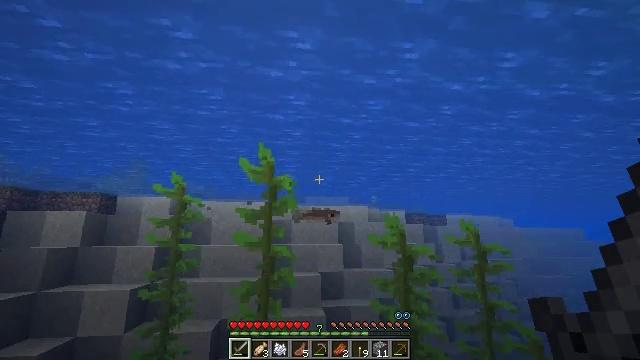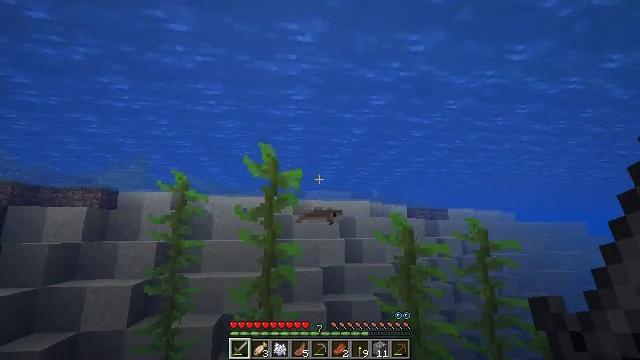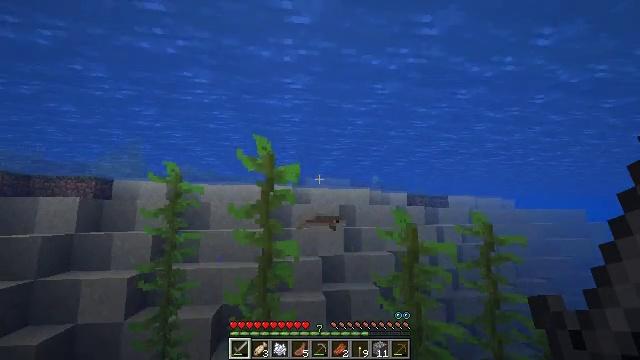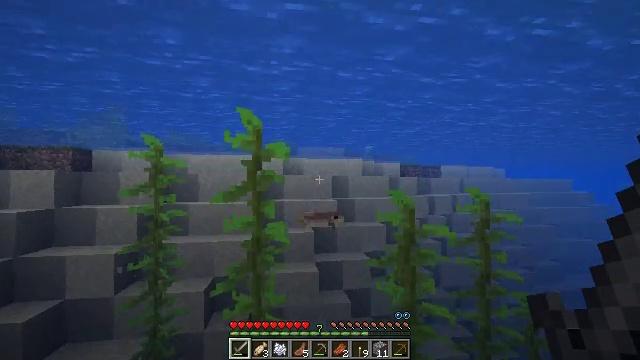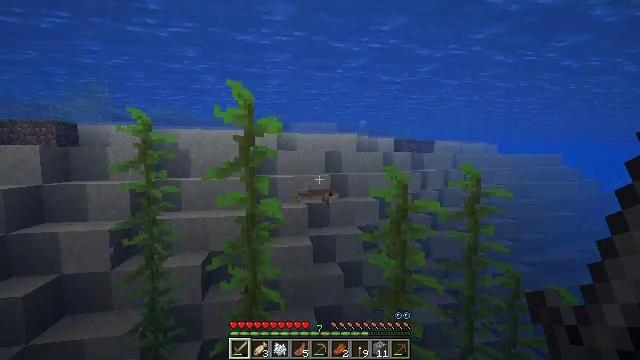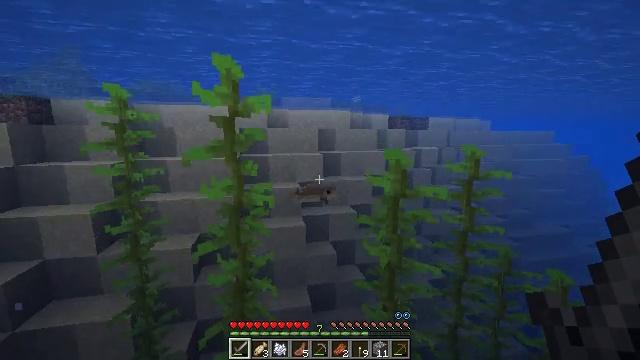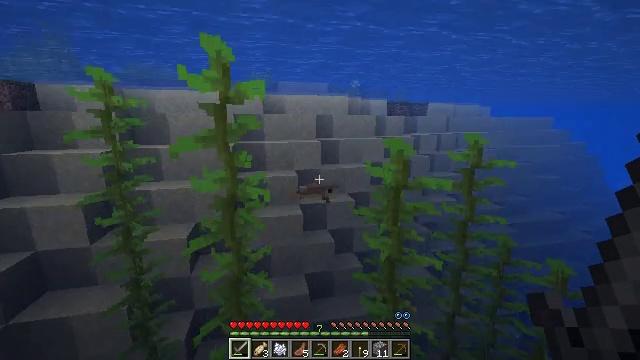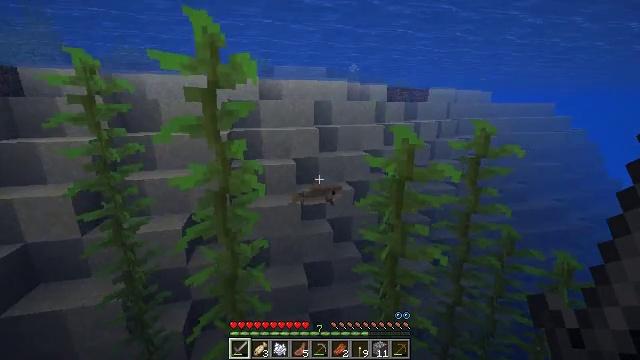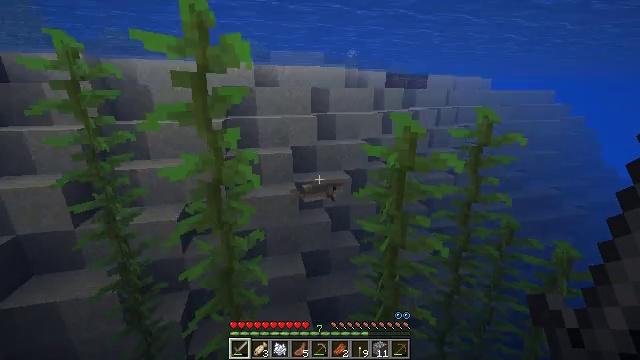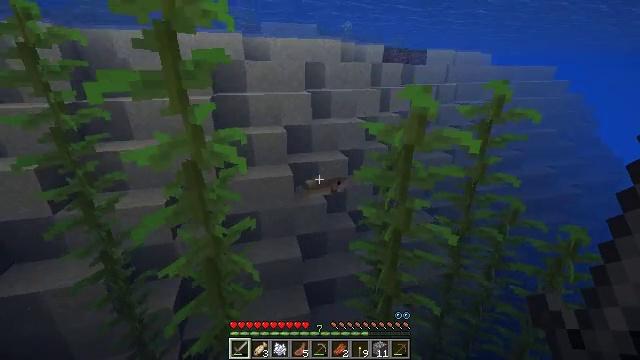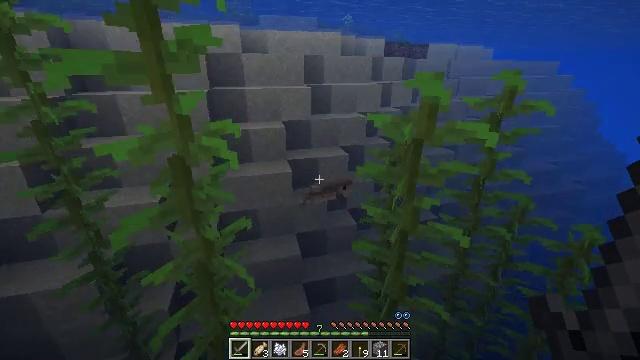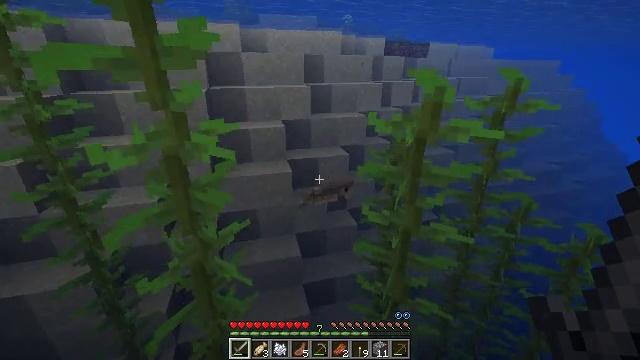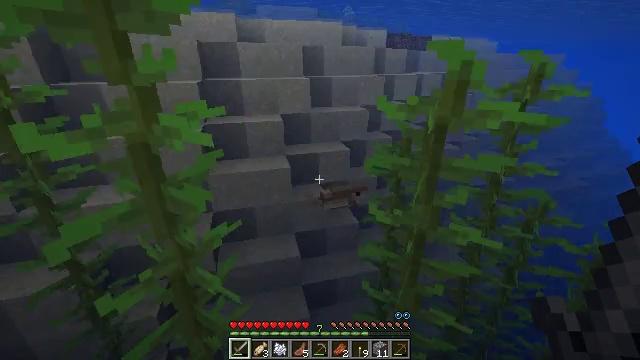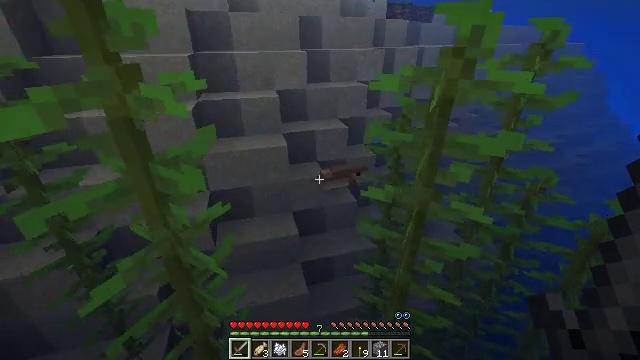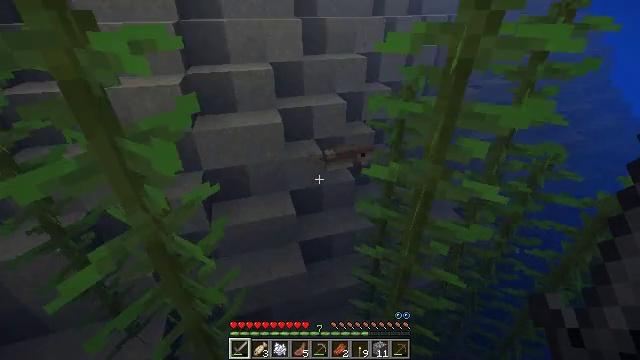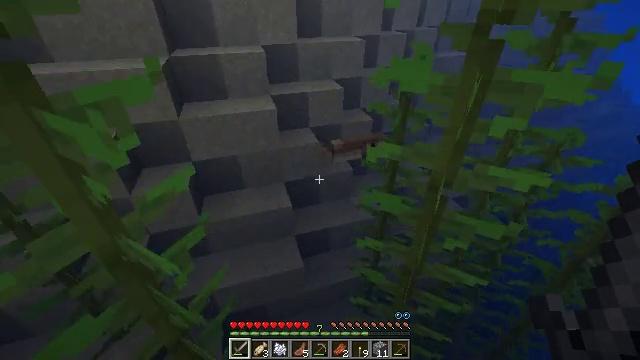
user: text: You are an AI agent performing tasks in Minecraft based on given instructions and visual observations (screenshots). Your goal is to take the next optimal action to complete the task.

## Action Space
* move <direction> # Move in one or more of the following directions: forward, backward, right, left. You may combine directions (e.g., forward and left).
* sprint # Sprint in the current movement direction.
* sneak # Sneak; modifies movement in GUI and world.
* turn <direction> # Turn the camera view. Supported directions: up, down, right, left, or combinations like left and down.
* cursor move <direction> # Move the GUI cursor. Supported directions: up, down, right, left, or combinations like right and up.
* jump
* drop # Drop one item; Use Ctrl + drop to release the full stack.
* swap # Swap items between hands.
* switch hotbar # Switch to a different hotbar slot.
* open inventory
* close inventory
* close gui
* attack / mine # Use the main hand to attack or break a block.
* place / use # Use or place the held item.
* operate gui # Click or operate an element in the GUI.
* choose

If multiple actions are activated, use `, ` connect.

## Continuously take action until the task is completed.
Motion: motion action
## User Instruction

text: Break the kelp plant in the ocean.
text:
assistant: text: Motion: move forward, turn down, jump
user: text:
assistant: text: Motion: move forward, turn down
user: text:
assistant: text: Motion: move forward, turn right and down
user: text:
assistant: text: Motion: move forward, turn right and down
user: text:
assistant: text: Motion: move forward, turn right and down
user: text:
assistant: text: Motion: move forward, turn down
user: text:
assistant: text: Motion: move forward, turn down
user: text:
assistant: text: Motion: move forward, turn down
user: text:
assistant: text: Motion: move forward, turn right and down
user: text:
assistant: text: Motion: move forward
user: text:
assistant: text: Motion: move forward
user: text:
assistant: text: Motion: move forward
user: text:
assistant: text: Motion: move forward, turn down
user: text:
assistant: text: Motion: move forward, turn down
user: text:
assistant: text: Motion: move forward, turn right and down
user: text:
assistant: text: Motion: move forward, turn right
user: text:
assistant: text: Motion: move forward, turn right
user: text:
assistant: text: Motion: move forward, turn right
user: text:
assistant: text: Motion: move forward, turn right
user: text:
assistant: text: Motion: move forward, turn right and up
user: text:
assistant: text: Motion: move forward, turn right and up
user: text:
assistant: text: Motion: move forward, turn right and up
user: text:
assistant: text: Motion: move forward, turn right and up
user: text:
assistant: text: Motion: move forward, turn right and up
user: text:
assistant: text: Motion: move forward, turn right and up, attack / mine
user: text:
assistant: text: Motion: move forward, turn right and down, attack / mine
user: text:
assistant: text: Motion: move forward, turn right and up, attack / mine
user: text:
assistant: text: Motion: move forward, turn left and up
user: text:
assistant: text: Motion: move forward
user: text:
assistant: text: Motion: move forward, turn left